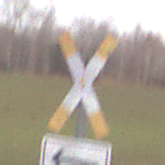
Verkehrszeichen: Andreaskreuz
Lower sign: RichtungsangabeDurchPfeile1
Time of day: Midday
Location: Outdoor (RoadRail)
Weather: Overcast
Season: NotSpecified
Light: Natural